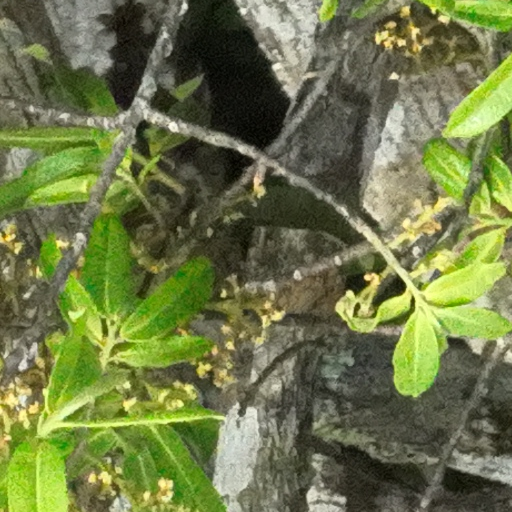
Species: Virola surinamensis
GBIF accepted scientific name: Virola surinamensis
Crown area (m\u00b2): 177.191